三年级 · 算术
用坚式计算。带的题验算。 $63 \times 25=$ $※ 81 \times 14=$ $30 \times 68=$ $※ 26 \times 92=$
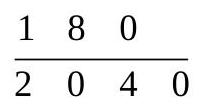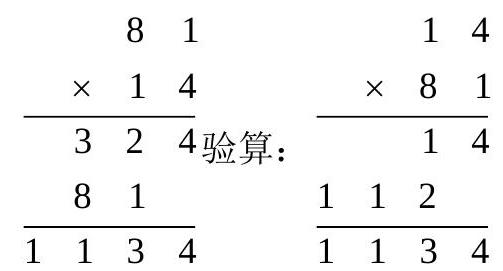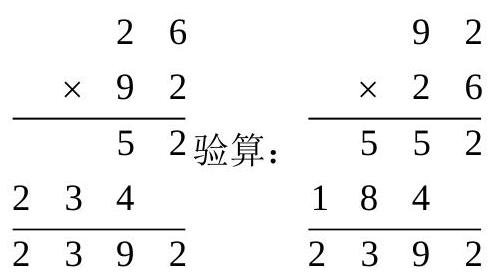
答案: $1575 ; 1134$

2040; 2392

【分析】两位数乘两位数的笔算方法: 相同数位对齐, 先用第二个乘数个位上的数去乘第一个乘数各数位上的数, 得数的末位和第二个乘数的个位对齐; 再用第二个乘数十位上的数去乘第一个乘数各数位上的数, 得数的末位和第二个乘数的十位对齐, 哪一位上乘得的积满几十, 就向前一位进几; 最后把两次乘得的积加起来。

验算乘法时, 可用交换因数的位置, 再乘一遍来验算乘法, 也可用积 $\div 一$ 一个因数 $=$ 另一个因数来验算乘法。

【详解】 $63 \times 25=1575$ $※ 81 \times 14=1134$

$\begin{array}{r}63 \\ \times \quad 25 \\ \hline 315\end{array}$

\begin{tabular}{l|ll}
1 & 2 & 6 \\
\hline 1 & 5 & 7 \\
\hline
\end{tabular}

$30 \times 68=2040$

$\begin{array}{r}30 \\ \times \quad 68 \\ \hline 240\end{array}$

$※ 26 \times 92=2392$